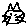
Label: cat